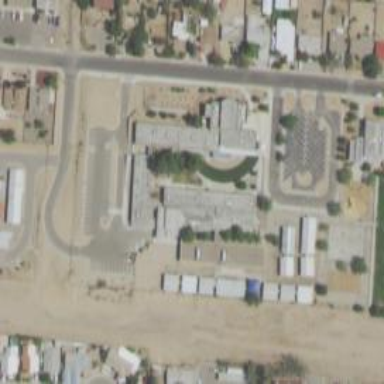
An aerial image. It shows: School.